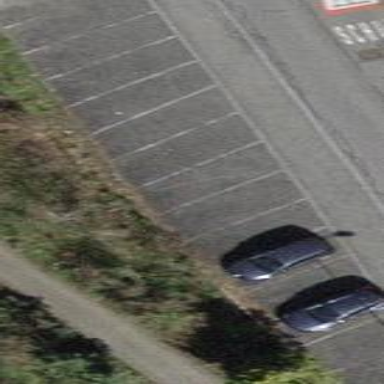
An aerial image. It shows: Parking area with asphalt surface.